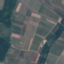
Label: PermanentCrop